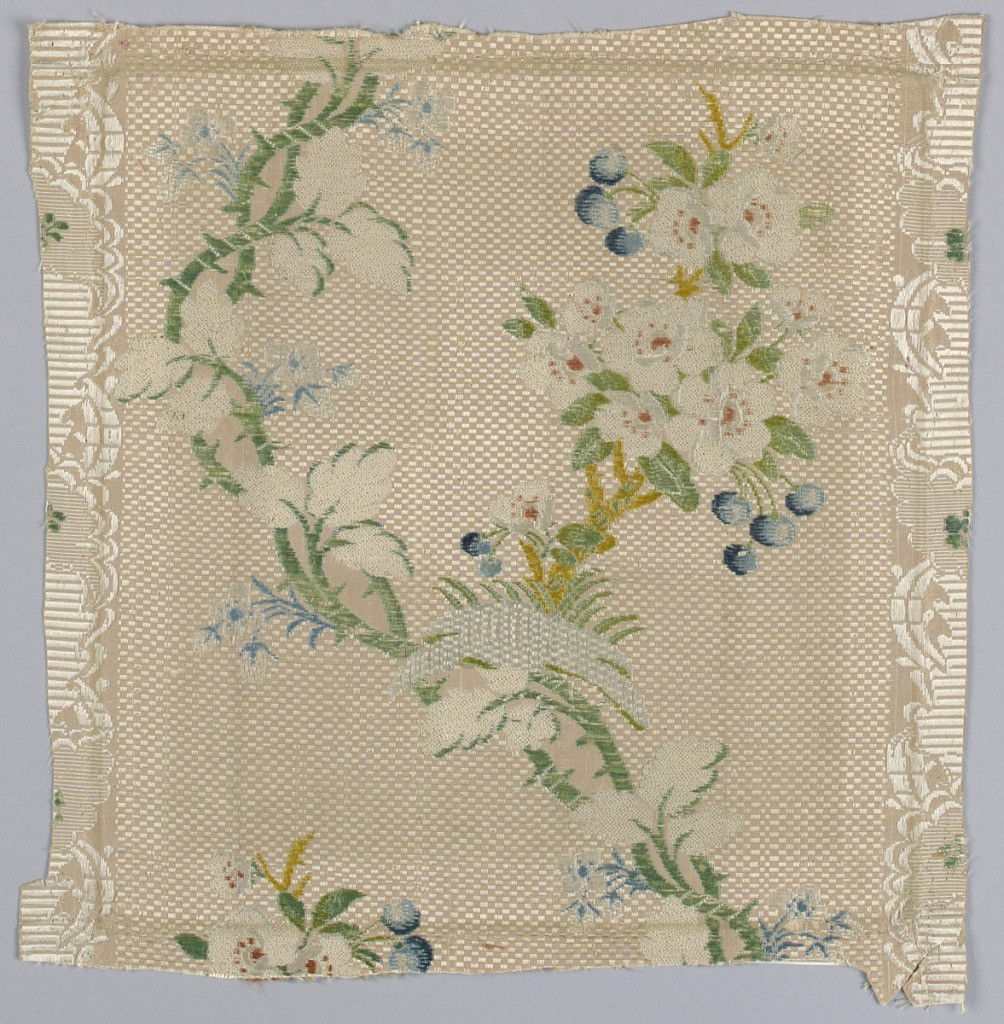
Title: Fragment
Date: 18th century
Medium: silk Technique: plain compound weave with supplementary weft
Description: Fragment with a pale pink ground has a small diaper pattern ground in the same color. Left and right edges show a small portion of lacy vertical stripes. Between stripes are intertwining serpentine green branches with leaves and small flowers. Large floral sprays branch off to the right.